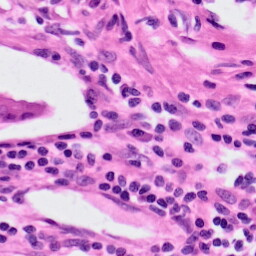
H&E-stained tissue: Lung